Current action and preconditions to check: trajectory_clear

Your task: For each precondition in the list above, predict whether it will hold at this action.

Consider the current scene as observed from the mobile robot's camera, and analyze the predicted future states of all dynamic agents (e.g., people, animals, vehicles, or any moving entities) within the NEXT SECOND.

IMPORTANT: Only answer "very likely" if you are absolutely certain—based on strong, clear evidence—that a dynamic agent will violate the precondition in the predicted future state. Do NOT answer "very likely" for unlikely, ambiguous, or low-probability risks.

Ask yourself for each precondition: Is there a high probability, with clear and convincing evidence, that the predicted future states of any dynamic agent will interfere with the predicted future state of the currently executing action within the NEXT SECOND, causing that precondition to fail?

Assess the risk level based on these predictions. Use "likely" or "very likely" if motions create a clear risk of interference.

Use "neutral" or "improbable" if agents are nearby but their predicted paths are clearly diverging or non-conflicting.

Failure Risk Categories: "very improbable", "improbable", "neutral", "likely", "very likely"

Answer Format: Output ONLY the probability_of_failure value from these categories: "very improbable", "improbable", "neutral", "likely", "very likely"

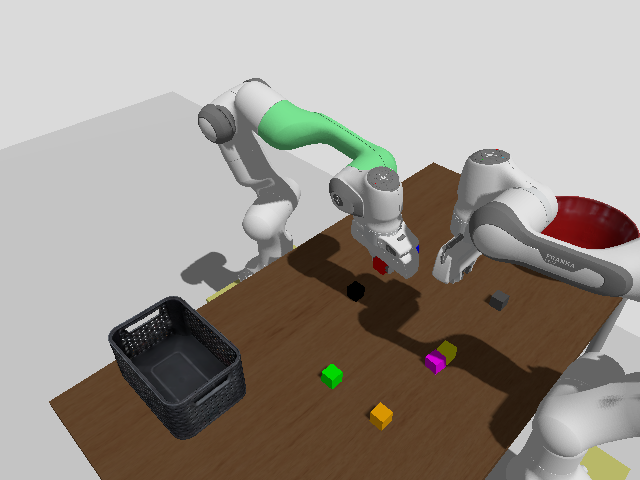

Answer: neutral